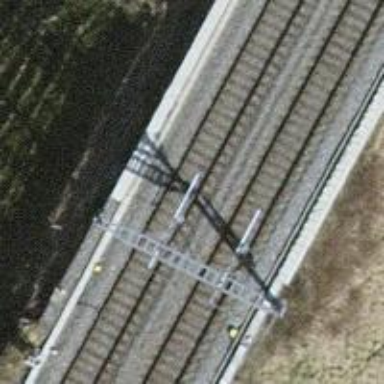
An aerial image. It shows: Railway signal.